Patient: sex M, age 35
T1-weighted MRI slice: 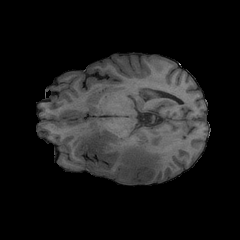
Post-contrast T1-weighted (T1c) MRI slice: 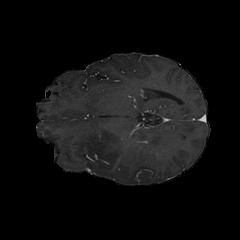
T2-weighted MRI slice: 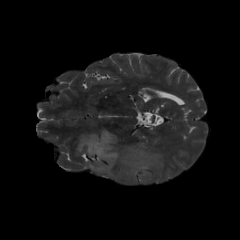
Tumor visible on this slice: yes
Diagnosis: Astrocytoma, IDH-mutant
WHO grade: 4